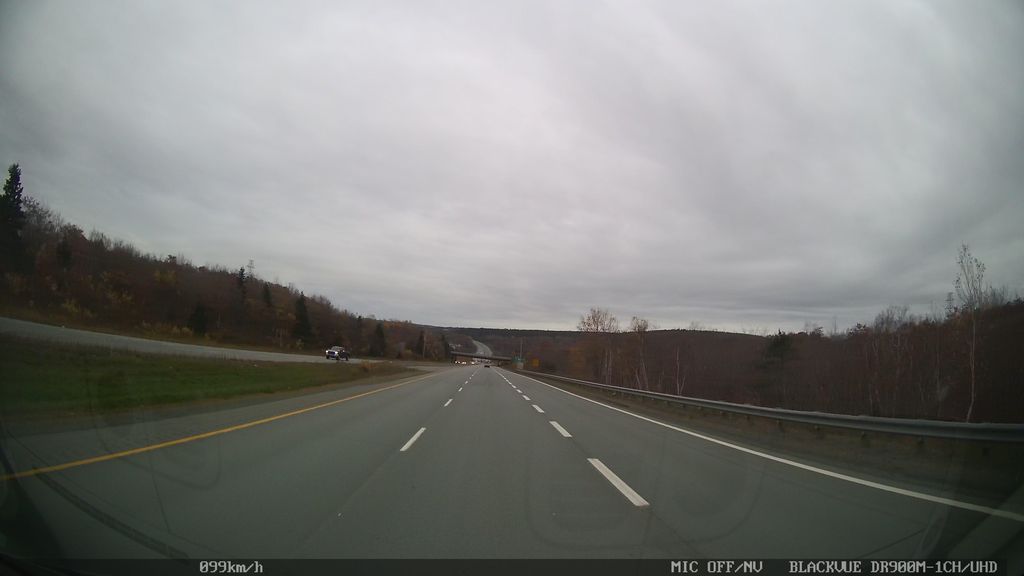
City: halifax